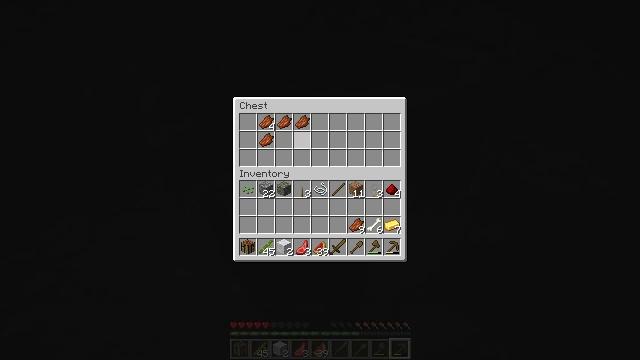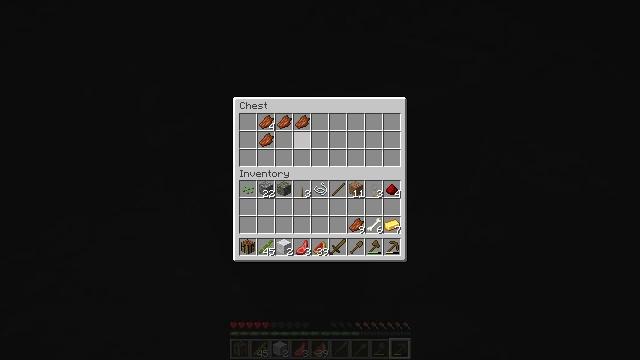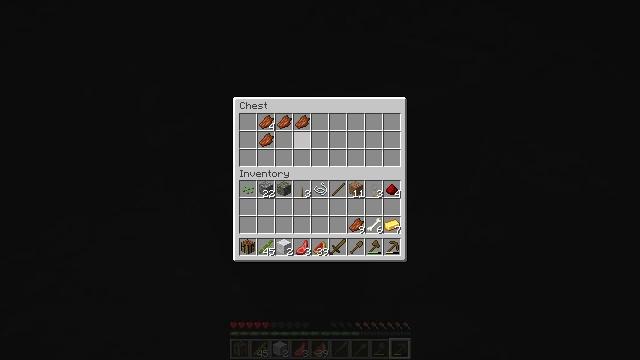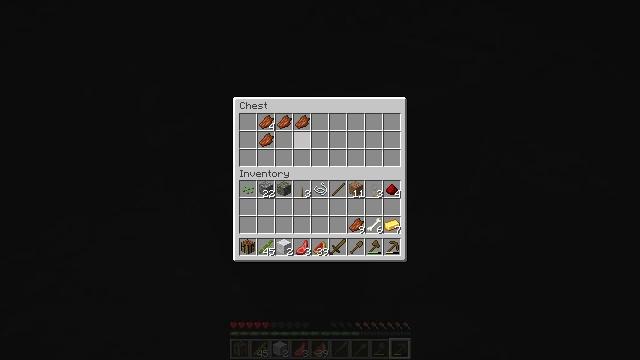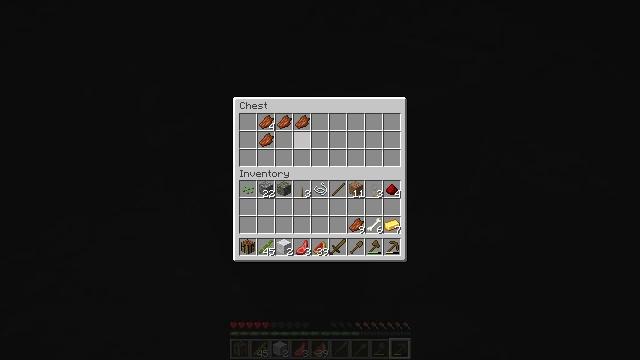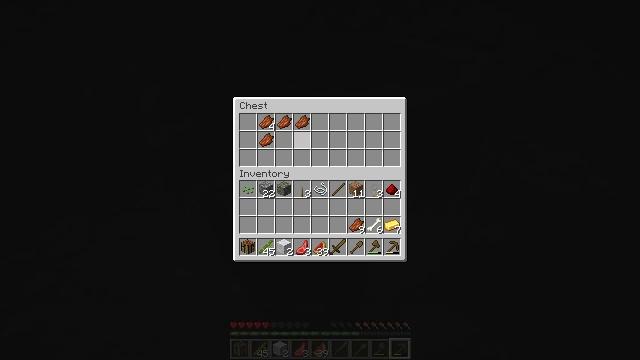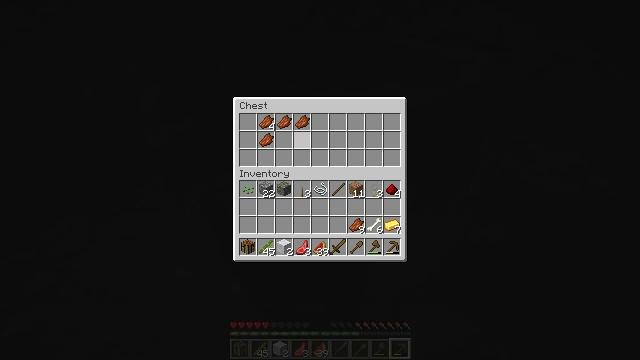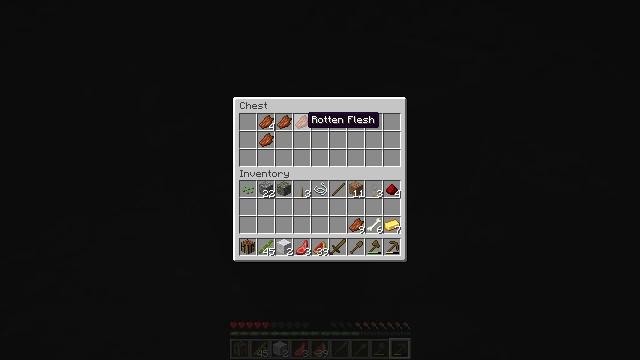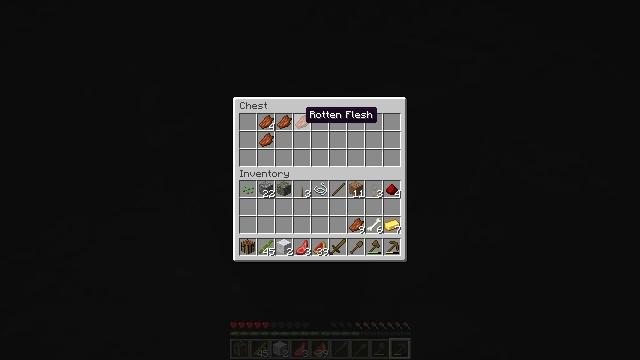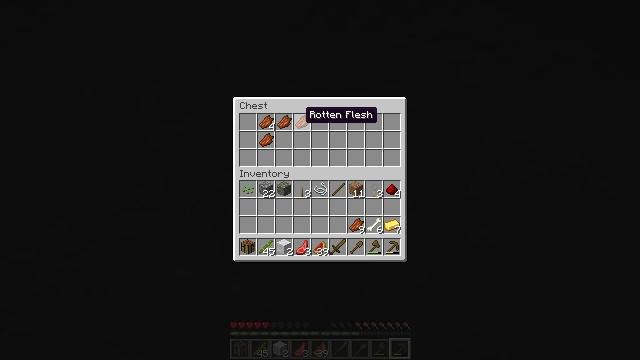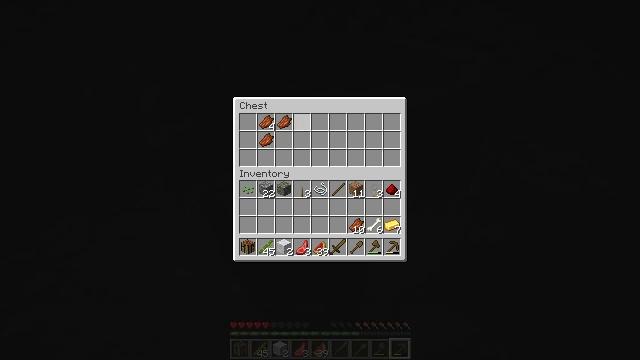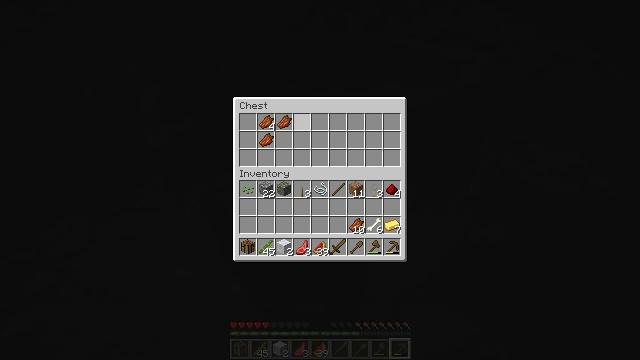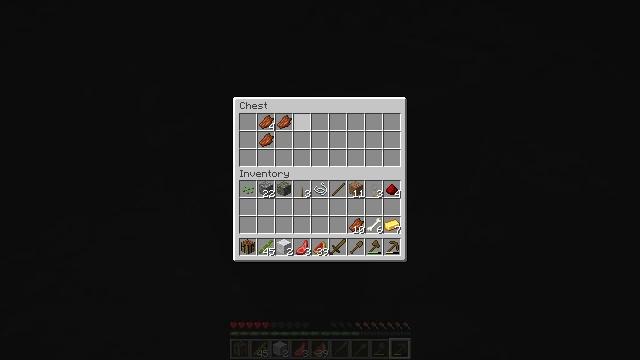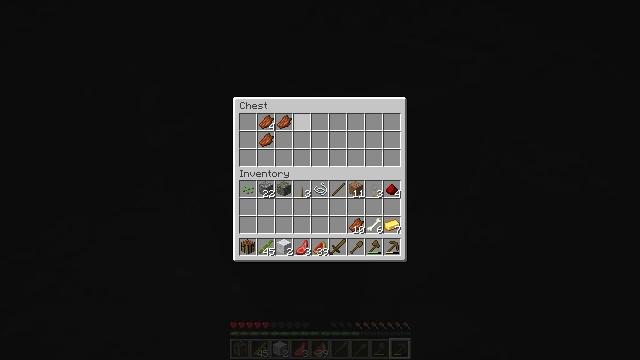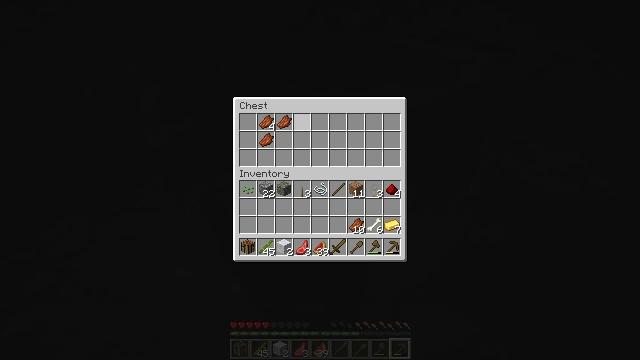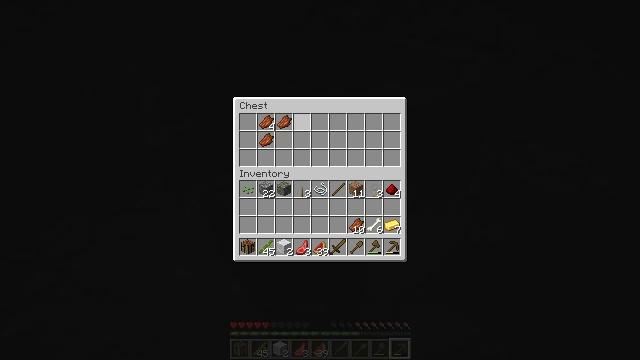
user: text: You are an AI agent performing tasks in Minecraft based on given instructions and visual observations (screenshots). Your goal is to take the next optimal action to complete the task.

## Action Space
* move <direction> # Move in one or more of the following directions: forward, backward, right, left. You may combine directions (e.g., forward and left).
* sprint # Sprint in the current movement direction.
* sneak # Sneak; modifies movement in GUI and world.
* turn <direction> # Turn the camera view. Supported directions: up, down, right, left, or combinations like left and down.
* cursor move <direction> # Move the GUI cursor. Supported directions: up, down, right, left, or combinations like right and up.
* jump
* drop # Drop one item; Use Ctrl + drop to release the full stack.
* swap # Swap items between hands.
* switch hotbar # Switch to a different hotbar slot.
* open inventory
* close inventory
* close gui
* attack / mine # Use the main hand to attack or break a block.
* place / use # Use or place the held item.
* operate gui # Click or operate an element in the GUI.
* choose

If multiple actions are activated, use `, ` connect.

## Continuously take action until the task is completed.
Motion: motion action
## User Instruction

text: Break the chest to retrieve items inside.
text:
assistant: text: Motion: sneak
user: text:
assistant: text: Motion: sneak, operate gui
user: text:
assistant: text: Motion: sneak, operate gui
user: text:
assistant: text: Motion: sneak, operate gui
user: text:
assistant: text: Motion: sneak, operate gui
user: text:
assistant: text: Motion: sneak, operate gui
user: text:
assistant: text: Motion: sneak, cursor move up
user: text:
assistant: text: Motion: sneak
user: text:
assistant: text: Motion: sneak
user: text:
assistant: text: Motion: sneak, operate gui
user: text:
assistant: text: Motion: sneak, operate gui
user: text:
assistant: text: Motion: sneak, operate gui
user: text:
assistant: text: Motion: sneak, operate gui
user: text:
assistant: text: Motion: sneak, operate gui
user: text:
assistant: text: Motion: sneak, operate gui
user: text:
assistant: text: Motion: sneak, cursor move left
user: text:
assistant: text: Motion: sneak, cursor move left
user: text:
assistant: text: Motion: sneak
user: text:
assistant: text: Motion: sneak, operate gui
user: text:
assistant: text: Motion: sneak, operate gui
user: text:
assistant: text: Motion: sneak, operate gui
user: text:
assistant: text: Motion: sneak, cursor move left
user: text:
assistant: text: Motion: sneak
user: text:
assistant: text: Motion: sneak, operate gui
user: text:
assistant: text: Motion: sneak, operate gui
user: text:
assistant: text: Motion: sneak, cursor move down, operate gui
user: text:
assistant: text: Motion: sneak
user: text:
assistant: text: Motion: sneak, operate gui
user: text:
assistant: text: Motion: sneak, operate gui
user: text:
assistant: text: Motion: sneak, operate gui